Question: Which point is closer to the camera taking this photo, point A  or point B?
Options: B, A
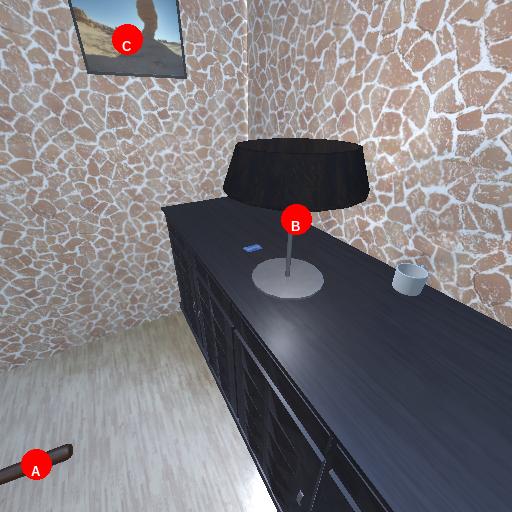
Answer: B